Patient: sex M, age 47
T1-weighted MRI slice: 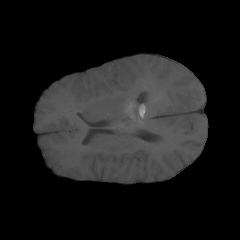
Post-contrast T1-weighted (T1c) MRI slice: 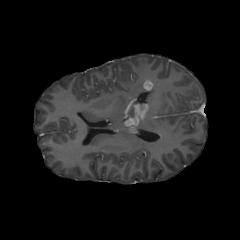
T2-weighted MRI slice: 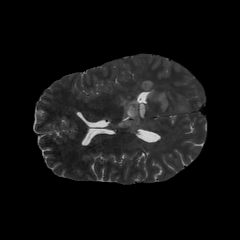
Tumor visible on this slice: yes
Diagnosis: Glioblastoma, IDH-wildtype
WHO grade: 4